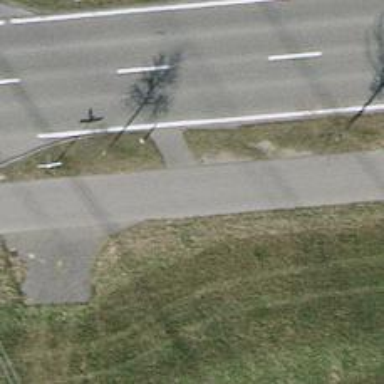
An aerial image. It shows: Asphalt cycleway.